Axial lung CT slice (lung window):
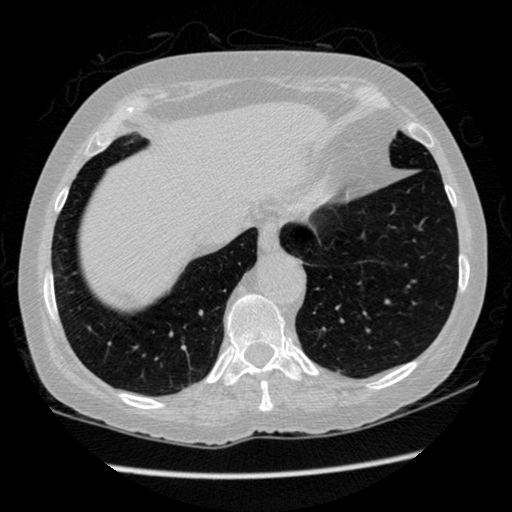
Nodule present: no